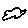
Label: cloud